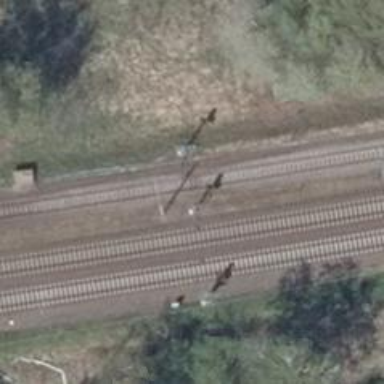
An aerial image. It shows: Railway signal.